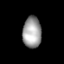
Tissue: lung
Cell type: Endothelial cells
Senescence score: 0.5461
Nuclear area (px): 567
Mean DAPI intensity: 159.446